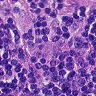
Metastatic tissue present: no